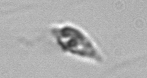
Label: Oxytoxum